Question: I wish to show exit code on Bash shell prompt, so that I can easily know whether the previous command run successfully, however, it always show 0. Anything wrong with this? Then is it possible to accomplish the desired result?
'''
PS1=" <\w> ERR:$(echo $?) \$ "
'''

-- Bash 4.1.10 on openSUSE 11.4
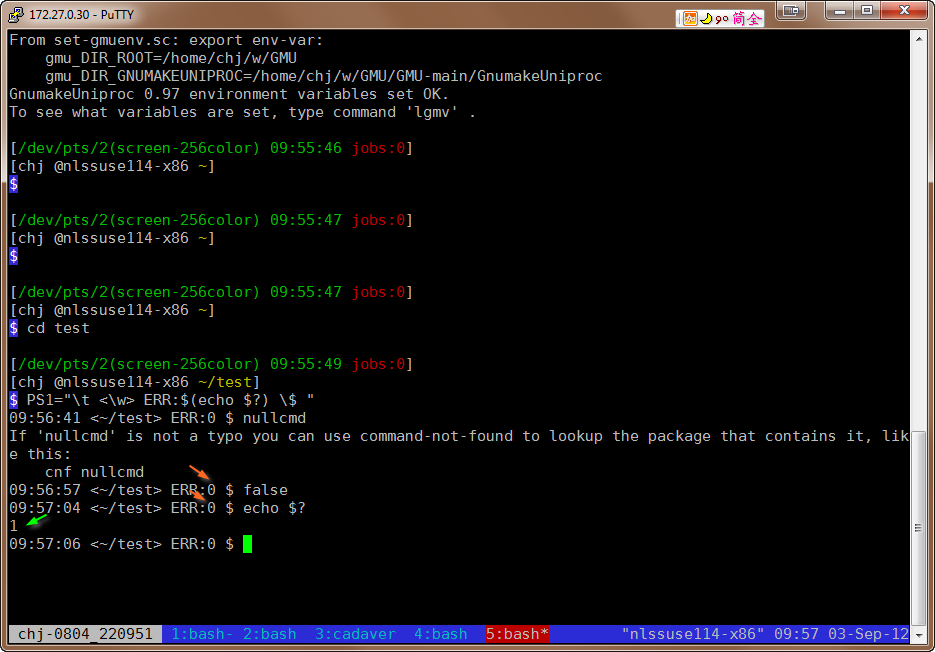
Answer: You forgot to escape the '$' in order to inhibit expansion when the assignment is executed.
'''
PS1=" <\w> ERR:$(echo \$?) \$ "
'''
'''
22:04:48 <~/Work/tmp> ERR:x $ true
22:05:51 <~/Work/tmp> ERR:0 $ false
22:05:52 <~/Work/tmp> ERR:1 $
'''